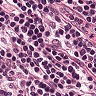
Metastatic tissue present: yes